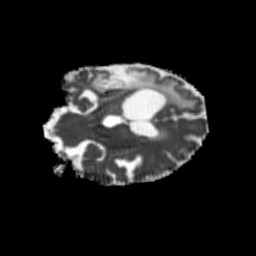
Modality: MD
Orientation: coronal
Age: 65
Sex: female
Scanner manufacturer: siemens
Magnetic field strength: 3 T
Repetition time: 5.25 s
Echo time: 0.08 s